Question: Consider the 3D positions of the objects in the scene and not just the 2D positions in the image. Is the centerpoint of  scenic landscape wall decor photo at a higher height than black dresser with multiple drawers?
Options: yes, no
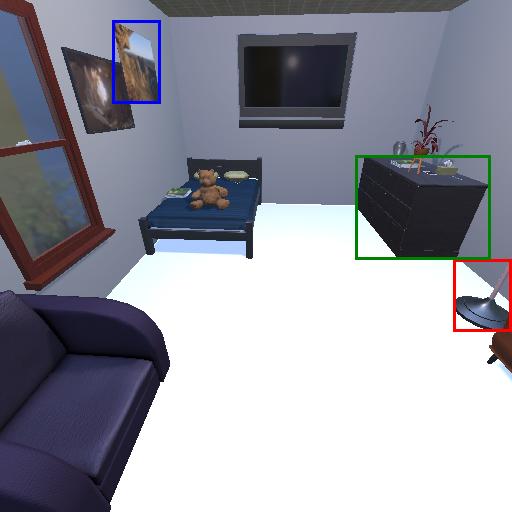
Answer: yes